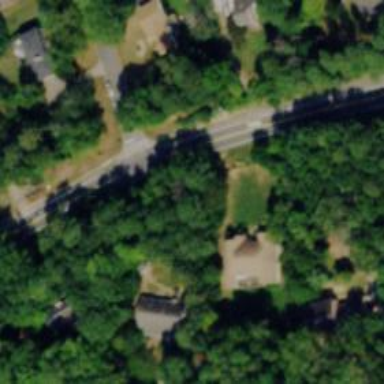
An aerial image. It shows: Left sidewalk along asphalt tertiary road.